Question:
In here, the remarks column became as big as the data is.But if the data is big like this, i want to show a few characters here, maybe 20 characters; so that the column wont get big like this.In other words, how to make a fixed size column that wont get bigger with the data?
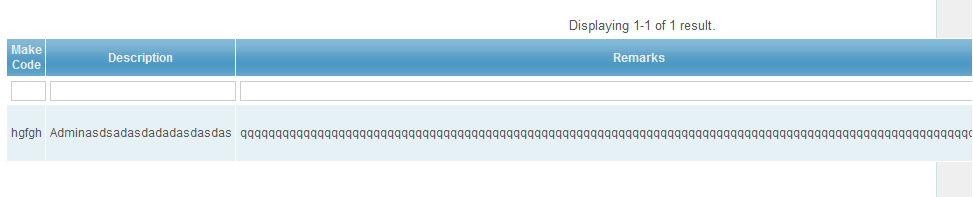
Answer: You can either set a max width for all table cells:
'''
.grid-view table td {
max-width: 150px;
overflow: hidden;
}
'''
Or force break/wrap:
'''
.grid-view table td {
word-break: break-all;
}
'''